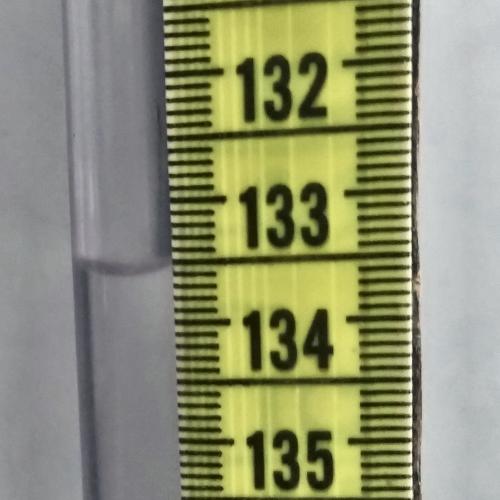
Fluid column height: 133.5 cm